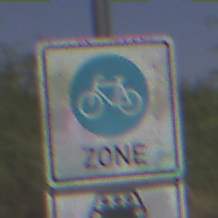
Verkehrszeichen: BeginnFahrradzone
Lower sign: MehrfachbesetzePersonenkraftwagenFrei
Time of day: Midday
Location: Outdoor (RoadRail)
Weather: Clear
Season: NotSpecified
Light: Natural